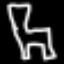
Label: chair